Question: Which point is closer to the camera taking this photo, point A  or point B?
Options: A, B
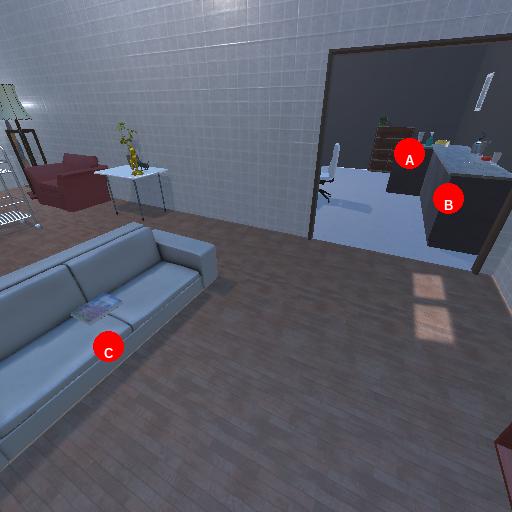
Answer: A